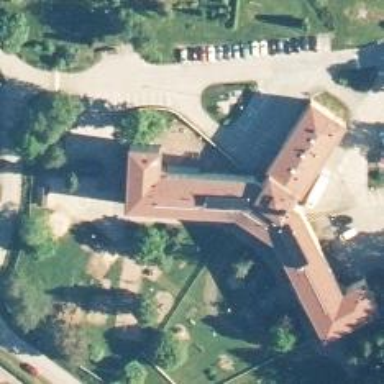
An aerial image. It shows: Kindergarten.